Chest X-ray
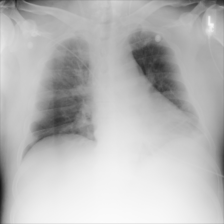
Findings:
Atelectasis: negative
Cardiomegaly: negative
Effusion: negative
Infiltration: negative
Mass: negative
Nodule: negative
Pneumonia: negative
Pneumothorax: negative
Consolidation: negative
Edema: negative
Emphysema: negative
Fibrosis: negative
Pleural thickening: negative
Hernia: negative